【题型】选择题　【知识点】函数　【难度】medium
（2025·福建开学）英国数学家牛顿在17世纪给出了一种求方程近似解的方法——牛顿迭代法。如图所示，设$r$是$f(x)=0$的根，选取$x_0$作为$r$初始近似值，过点$(x_0,f(x_0))$作曲线$y=f(x)$的切线$l$，$l$与$x$轴的交点的横坐标$x_1=x_0-\frac{f(x_0)}{f'(x_0)}(f'(x_0)\neq0)$，称$x_1$是$r$的一次近似值；过点$(x_1,f(x_1))$作曲线$y=f(x)$的切线，则该切线与$x$轴的交点的横坐标为$x_2=x_1-\frac{f(x_1)}{f'(x_1)}(f'(x_1)\neq0)$，称$x_2$是$r$的二次近似值。重复以上过程，得到$r$的近似值序列，其中$x_{n+1}=x_n-\frac{f(x_n)}{f'(x_n)}(f'(x_n)\neq0)$，称$x_{n+1}$是$r$的$n+1$次近似值，这种求方程$f(x)=0$近似解的方法称为牛顿迭代法。若使用该方法求方程$x^2=2$的近似解，则下列说法不正确的是（ ）

A. 若取初始近似值为$1$，则该方程的二次近似解为$\frac{17}{12}$

B. 若取初始近似值为$2$，则该方程的二次近似解为$\frac{17}{12}$

C. $x_4=x_0-\frac{f(x_0)}{f'(x_0)}-\frac{f(x_1)}{f'(x_1)}-\frac{f(x_2)}{f'(x_2)}-\frac{f(x_3)}{f'(x_3)}$

D. $x_4=x_0-\frac{f(x_0)}{f'(x_0)}+\frac{f(x_1)}{f'(x_1)}-\frac{f(x_2)}{f'(x_2)}+\frac{f(x_3)}{f'(x_3)}$
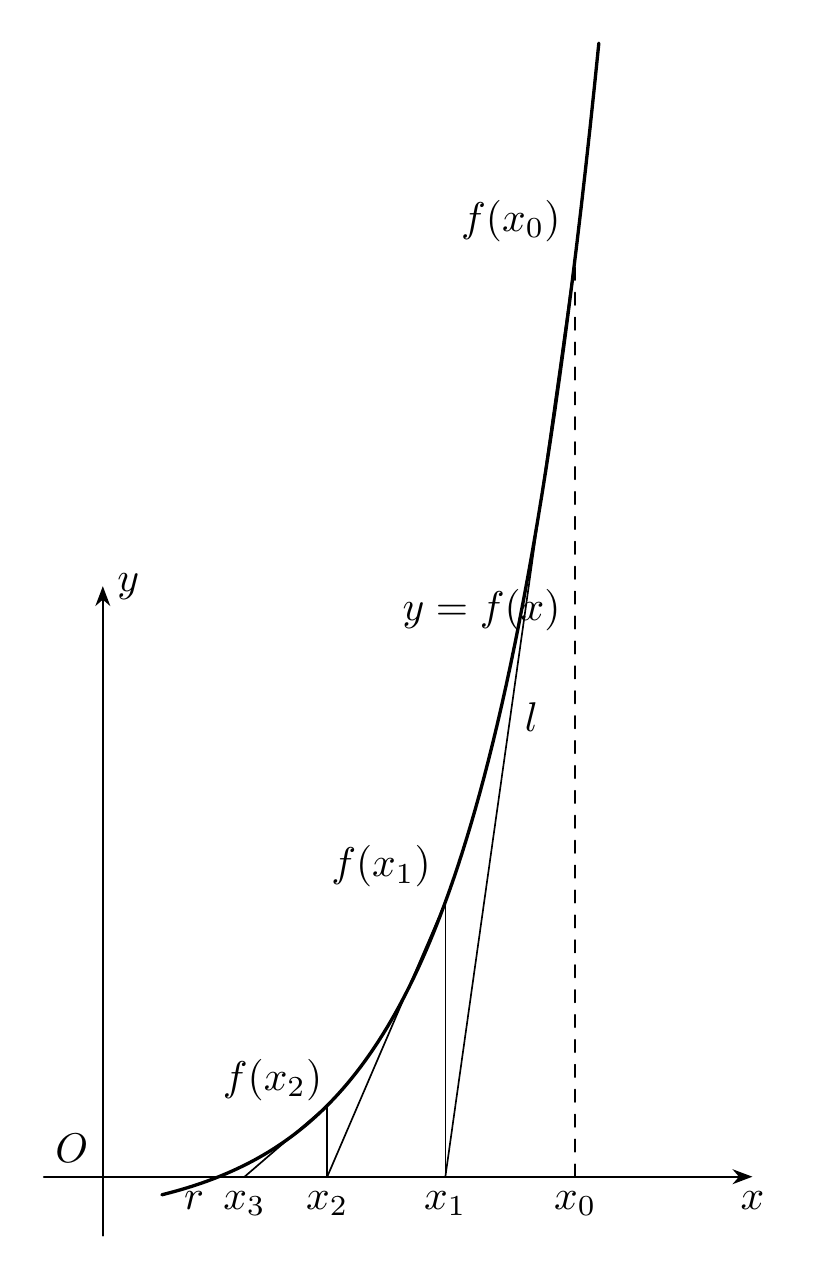
【解答】
\vspace{1em}

\textbf{【答案】} D

\vspace{1em}

\textbf{【分析】} 根据题中牛顿迭代法求方程$f(x)=0$近似解的方法，将初始值代入公式计算，逐项判断即可求解。

\vspace{1em}

\textbf{【解答】} 解：构造函数$f(x)=x^2-2$，则$f'(x)=2x$。取初始近似值$x_0=1$，则
\[
x_1=x_0-\frac{f(x_0)}{f'(x_0)}=x_0-\frac{x_0^2-2}{2x_0}=1-\frac{1-2}{2\times1}=\frac{3}{2},
\]
\[
x_2=x_1-\frac{f(x_1)}{f'(x_1)}=x_1-\frac{x_1^2-2}{2x_1}=\frac{3}{2}-\frac{\frac{9}{4}-2}{2\times\frac{3}{2}}=\frac{17}{12},
\]
故选项A正确；

取初始近似值$x_0=2$，则
\[
x_1=x_0-\frac{f(x_0)}{f'(x_0)}=x_0-\frac{x_0^2-2}{2x_0}=2-\frac{4-2}{2\times2}=\frac{3}{2},
\]
\[
x_2=x_1-\frac{f(x_1)}{f'(x_1)}=\frac{3}{2}-\frac{\frac{9}{4}-2}{2\times\frac{3}{2}}=\frac{17}{12},
\]
故选项B正确；

根据题意，可知
\[
x_1=x_0-\frac{f(x_0)}{f'(x_0)},\ x_2=x_1-\frac{f(x_1)}{f'(x_1)},\ x_3=x_2-\frac{f(x_2)}{f'(x_2)},\ x_4=x_3-\frac{f(x_3)}{f'(x_3)},
\]
上述四式相加，得
\[
x_4=x_0-\frac{f(x_0)}{f'(x_0)}-\frac{f(x_1)}{f'(x_1)}-\frac{f(x_2)}{f'(x_2)}-\frac{f(x_3)}{f'(x_3)},
\]
故选项C正确，选项D不正确。

故选：D.

\vspace{1em}

\textbf{【点评】} 本题考查牛顿迭代法的应用，属于中档题。